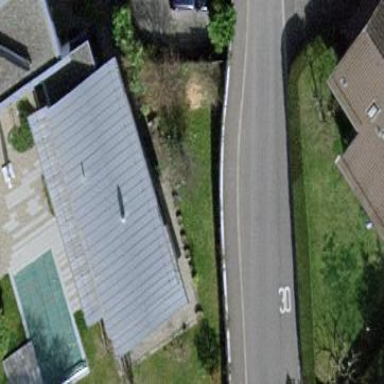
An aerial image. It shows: Garden enclosed by fence.